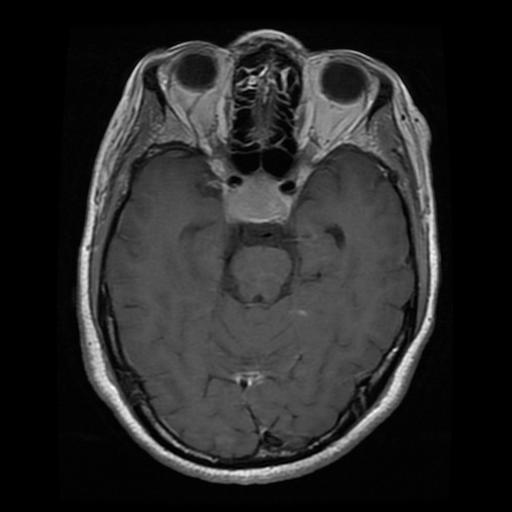
Label: pituitary